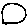
Label: circle